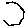
Label: hexagon